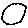
Label: circle